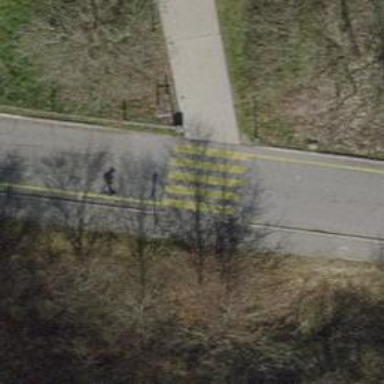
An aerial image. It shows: Marked zebra crossing on the road.